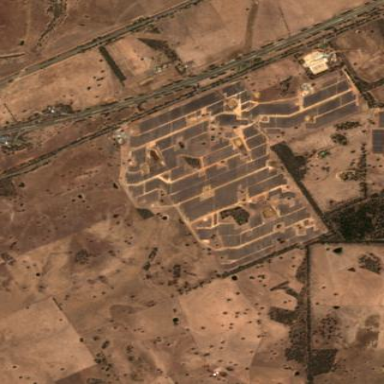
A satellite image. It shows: Solar power plant utilizing photovoltaic technology.